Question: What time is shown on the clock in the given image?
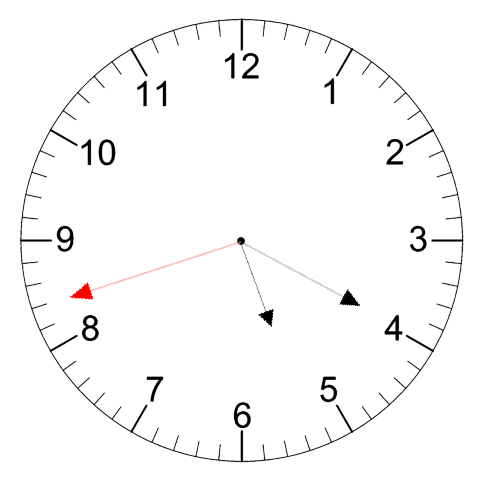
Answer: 05:19:42